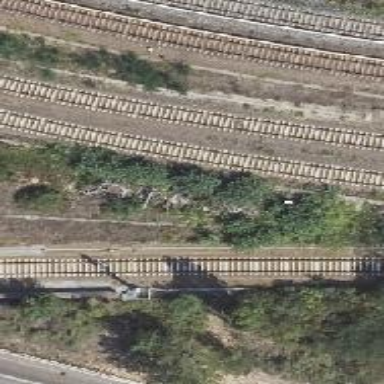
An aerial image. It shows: Railway track.